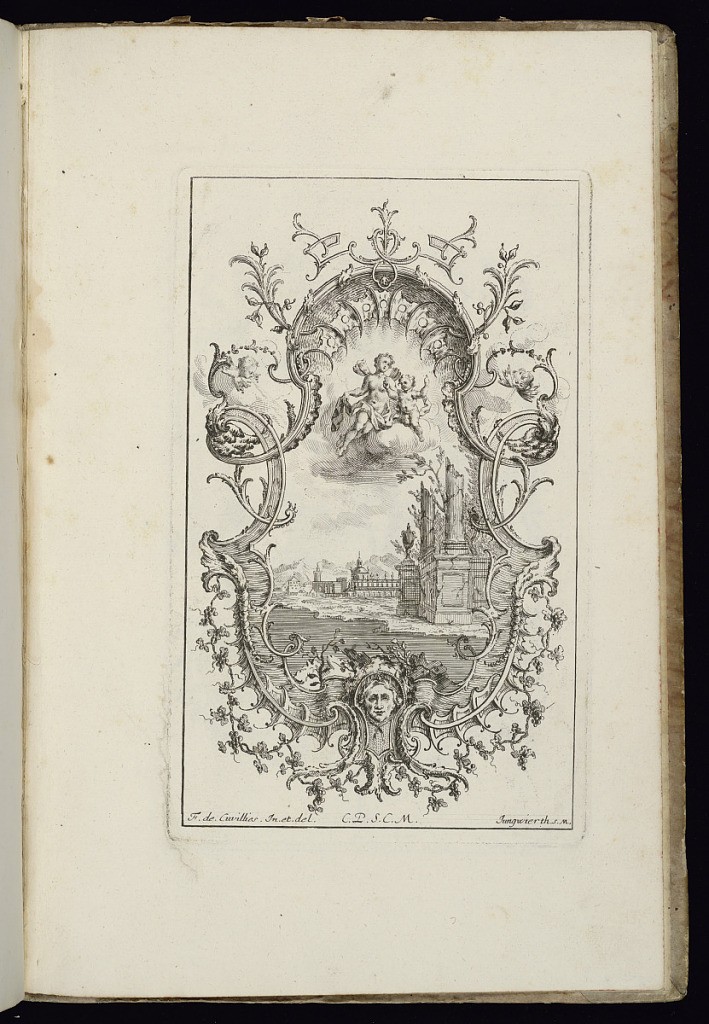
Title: Cartouche with View of Palace and Ruins
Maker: François de Cuvilliés the Elder, Belgian, 1695 - 1768
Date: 1738
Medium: Engraving on paper
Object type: Bound print
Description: Design for upright symmetrical cartouche with two winds at left and right and a mascaron at lower center. Within the frame, a landscape scene depicting a palace and architectural ruins, above which a female figure of Flora floats upon a cloud, a putto at right.